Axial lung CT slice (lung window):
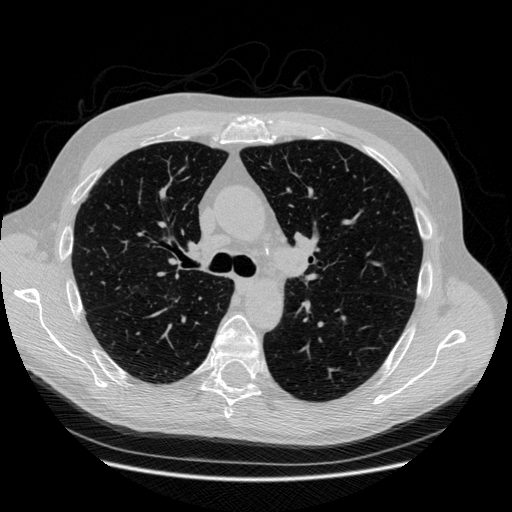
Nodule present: no